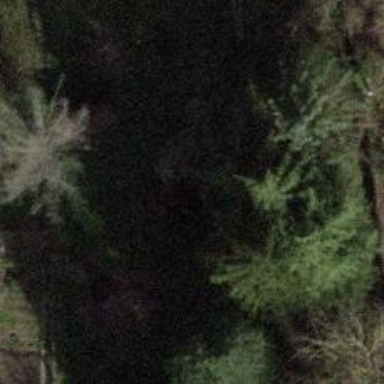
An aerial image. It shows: Evergreen needle-leaved tree.